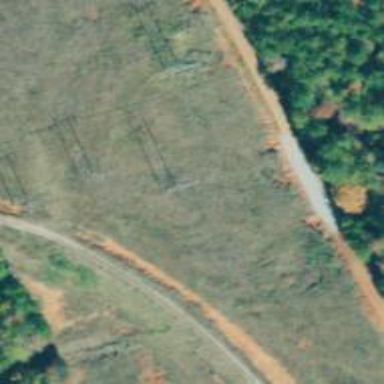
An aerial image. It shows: Power tower.